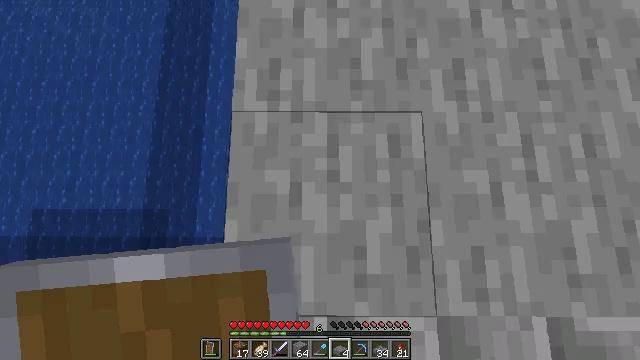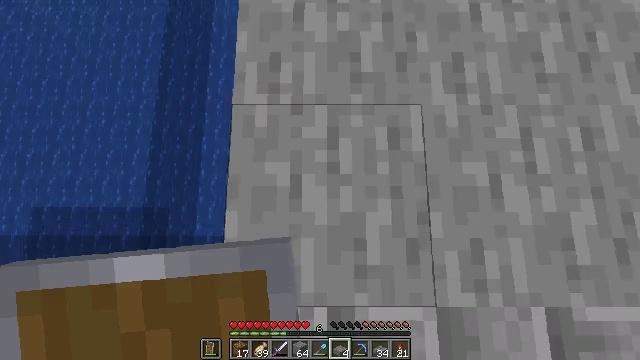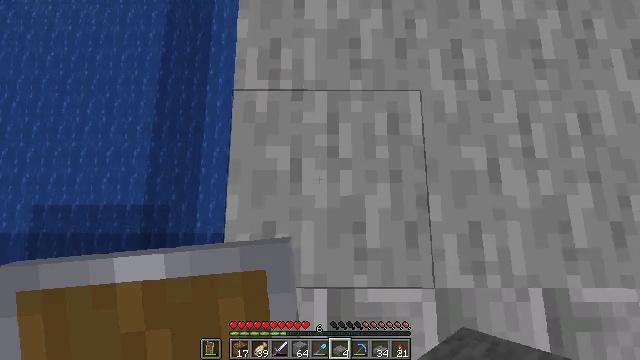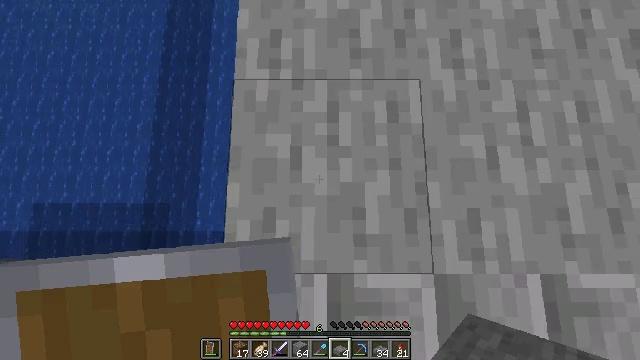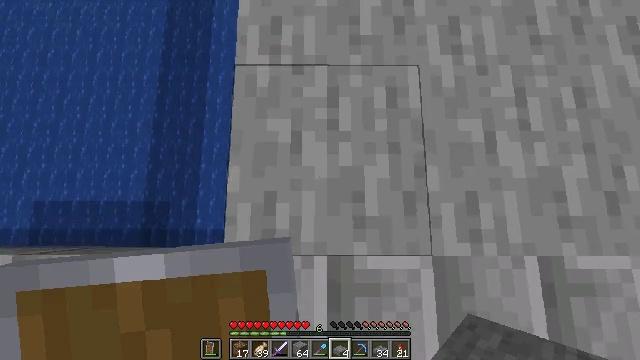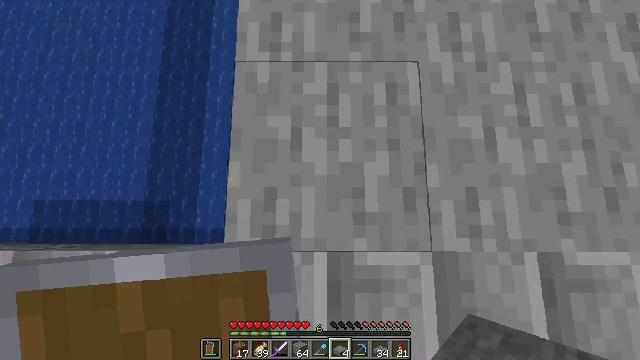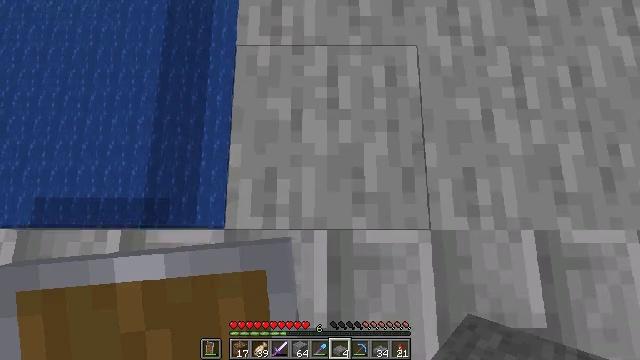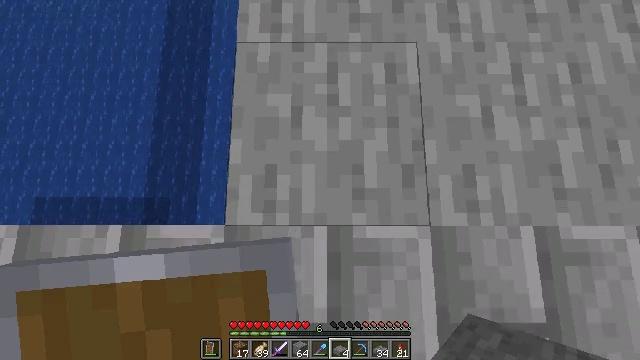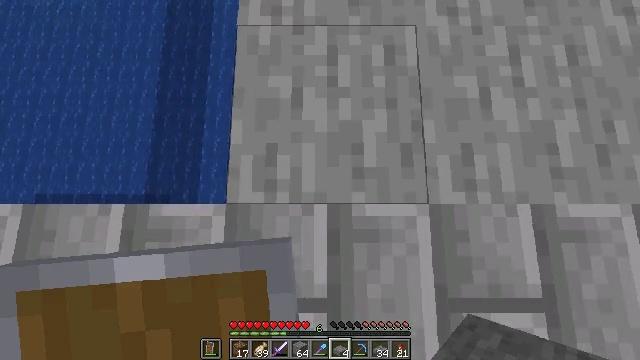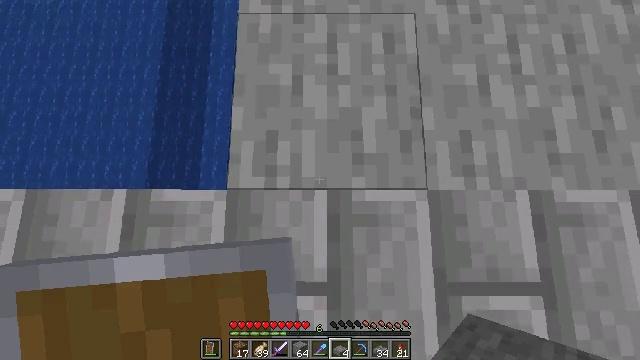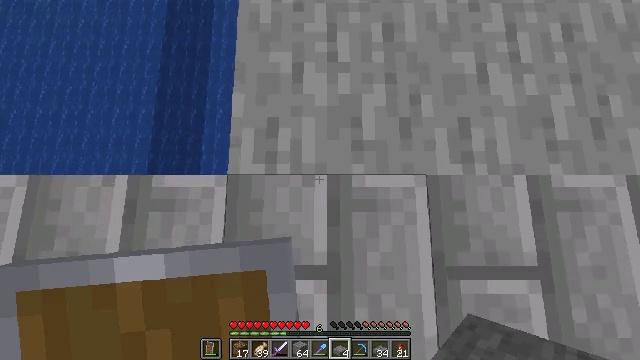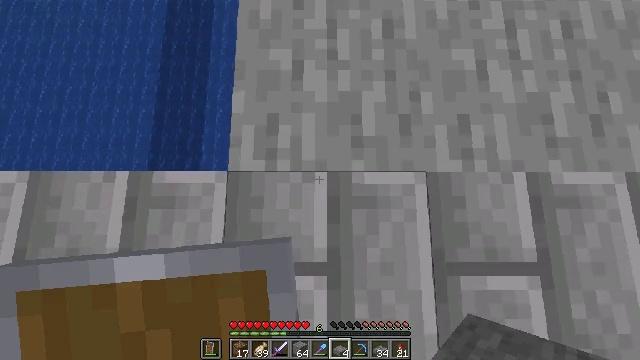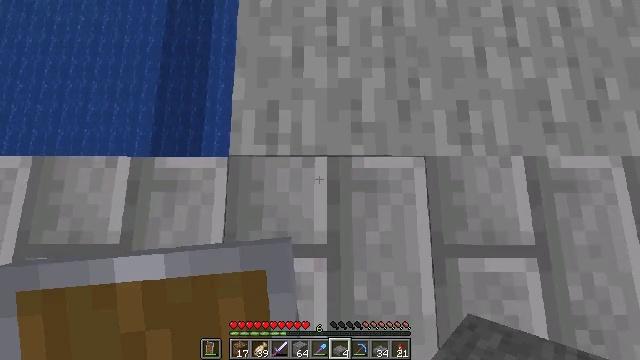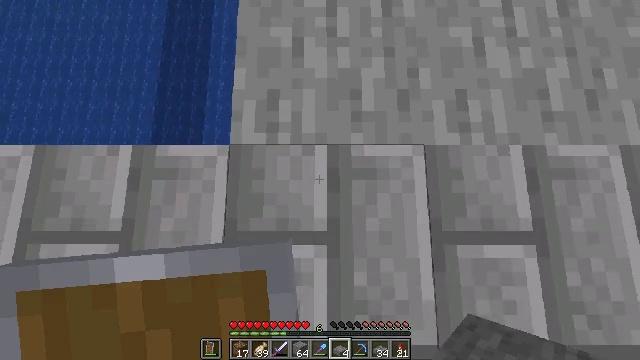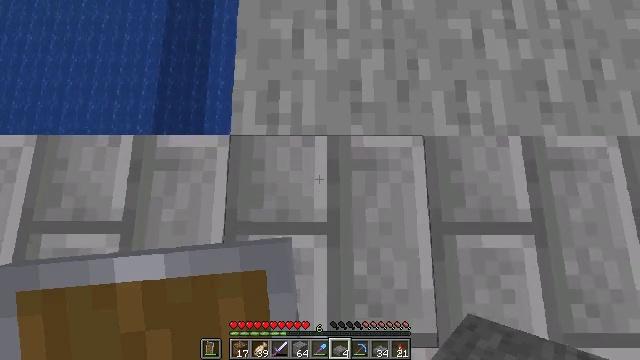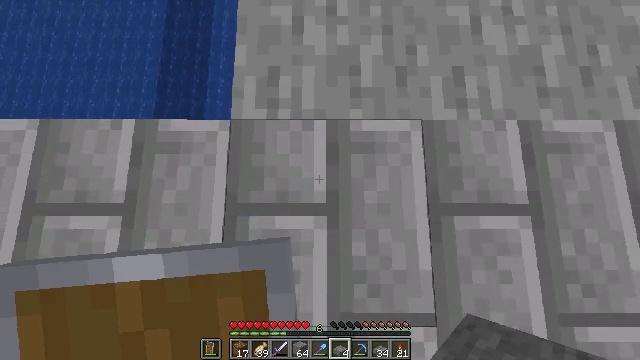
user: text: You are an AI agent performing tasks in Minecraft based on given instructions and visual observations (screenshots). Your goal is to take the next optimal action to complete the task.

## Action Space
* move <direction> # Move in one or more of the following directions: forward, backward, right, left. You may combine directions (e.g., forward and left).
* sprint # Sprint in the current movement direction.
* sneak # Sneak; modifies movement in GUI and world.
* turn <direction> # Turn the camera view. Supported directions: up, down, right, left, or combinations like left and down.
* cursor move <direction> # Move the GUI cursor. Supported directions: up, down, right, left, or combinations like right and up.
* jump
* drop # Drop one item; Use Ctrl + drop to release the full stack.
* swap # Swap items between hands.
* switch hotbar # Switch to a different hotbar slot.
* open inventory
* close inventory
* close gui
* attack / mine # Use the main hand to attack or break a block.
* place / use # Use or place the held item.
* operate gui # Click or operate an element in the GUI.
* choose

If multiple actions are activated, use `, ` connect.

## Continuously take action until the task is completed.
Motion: motion action
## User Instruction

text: Craft a stone slab using stones.
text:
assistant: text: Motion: move back, sneak, use / place
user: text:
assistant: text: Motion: move back, sneak, use / place
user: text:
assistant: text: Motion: move back, sneak, use / place
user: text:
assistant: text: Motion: move back, sneak, use / place
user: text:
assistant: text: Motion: move back, sneak, use / place
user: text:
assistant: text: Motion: move back, sneak, use / place
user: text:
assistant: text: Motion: move back, sneak, use / place
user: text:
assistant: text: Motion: move back, sneak, use / place
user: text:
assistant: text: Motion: move back, sneak, use / place
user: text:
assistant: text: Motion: move back, sneak, use / place
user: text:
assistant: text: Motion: move back, sneak, use / place
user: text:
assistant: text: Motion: move back, sneak, use / place
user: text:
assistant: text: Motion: move back, sneak, use / place
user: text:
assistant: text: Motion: move back, sneak
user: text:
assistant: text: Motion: sneak
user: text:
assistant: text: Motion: sneak
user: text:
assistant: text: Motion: sneak
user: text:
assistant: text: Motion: sneak, turn left
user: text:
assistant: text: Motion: sneak, turn left and up
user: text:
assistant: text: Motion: sneak, turn left and up
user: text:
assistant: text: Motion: sneak, turn left and up
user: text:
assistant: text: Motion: sneak, turn left and up
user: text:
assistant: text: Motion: turn up
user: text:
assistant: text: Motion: no_op
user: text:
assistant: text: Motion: turn down
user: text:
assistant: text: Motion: turn left
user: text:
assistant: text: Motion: turn left and up
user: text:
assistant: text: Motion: turn right and up
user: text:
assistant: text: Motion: turn up
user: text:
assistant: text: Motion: turn left and up